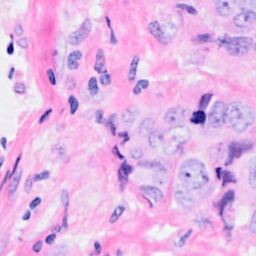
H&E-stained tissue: Breast